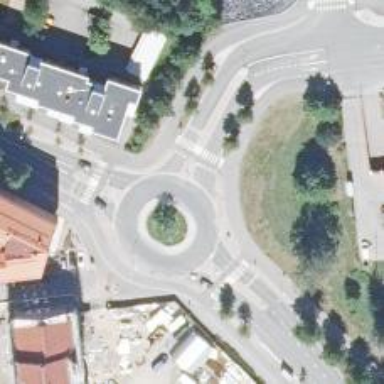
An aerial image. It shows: Secondary road made of asphalt leading to roundabout.